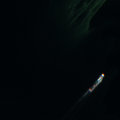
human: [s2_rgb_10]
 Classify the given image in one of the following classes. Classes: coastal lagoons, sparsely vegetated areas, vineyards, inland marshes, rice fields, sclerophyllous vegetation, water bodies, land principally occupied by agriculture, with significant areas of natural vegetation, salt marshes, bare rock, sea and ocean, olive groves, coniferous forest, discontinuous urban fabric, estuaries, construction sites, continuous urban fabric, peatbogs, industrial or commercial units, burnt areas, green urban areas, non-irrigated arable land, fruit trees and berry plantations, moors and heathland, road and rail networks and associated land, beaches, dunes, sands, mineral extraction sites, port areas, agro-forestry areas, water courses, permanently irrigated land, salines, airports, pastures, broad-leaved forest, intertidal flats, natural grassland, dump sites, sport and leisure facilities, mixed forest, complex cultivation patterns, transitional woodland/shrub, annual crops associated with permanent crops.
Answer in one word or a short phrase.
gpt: sea and ocean